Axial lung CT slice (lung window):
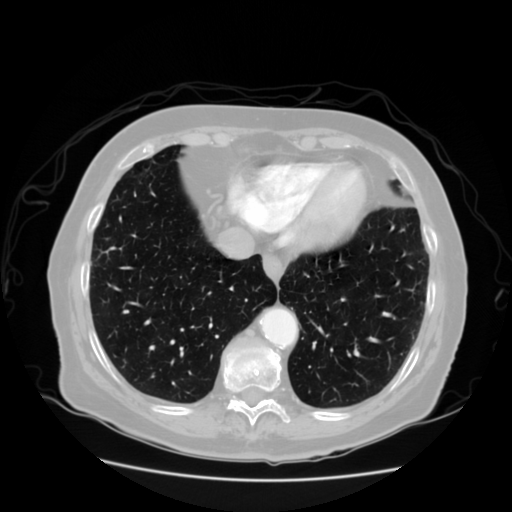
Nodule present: no